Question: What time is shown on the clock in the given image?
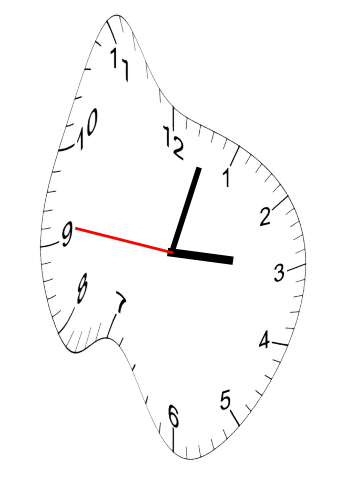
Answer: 03:02:46